Aerial crown-view tile of a tropical tree (Barro Colorado Island, Panama), acquired 20241112:
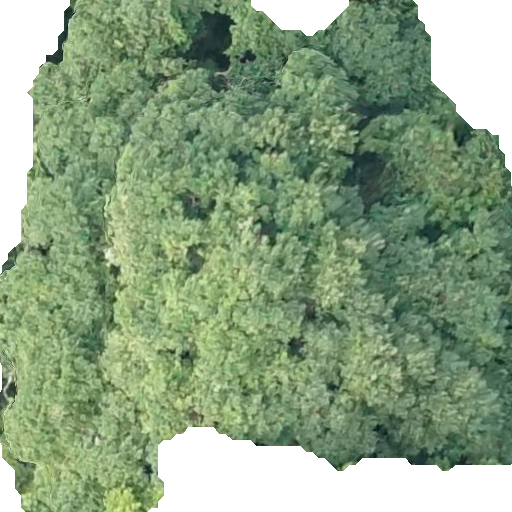
Species: Hieronyma alchorneoides
GBIF accepted scientific name: Hieronyma alchorneoides
Crown area: 369.817 m²